Question: I've sort of accomplised implementing a custom slider cell that can draw over using images for the scroll bar and knob. The only obstacle that is in the way now is this, when I drag the knob quickly, the images get messed up. I've posted a screen shot.

Here is the code:
'''
#import "customSliderCell.h"
@implementation customSliderCell
- (void)drawKnob:(NSRect)knobRect {
NSImage * knob = knobImage;
[[self controlView] lockFocus];
[knob
compositeToPoint:NSMakePoint(knobRect.origin.x,knobRect.origin.y+knobRect.size.height)
operation:NSCompositeSourceOver];
[[self controlView] unlockFocus];
}
- (void)drawBarInside:(NSRect)rect flipped:(BOOL)flipped {
rect.size.height = 8;
NSRect leftRect = rect;
leftRect.origin.x=0;
leftRect.origin.y=2;
leftRect.size.width = knobrect.origin.x + (knobrect.size.width);
[leftBarImage setSize:leftRect.size];
[leftBarImage drawInRect:leftRect fromRect: NSZeroRect operation: NSCompositeSourceOver fraction:1];
NSRect rightRect = rect;
rightRect.origin.x=0;
rightRect.origin.y=2;
rightRect.origin.x = knobrect.origin.x;
[rightBarImage setSize:rightRect.size];
[rightBarImage drawInRect:rightRect fromRect: NSZeroRect operation: NSCompositeSourceOver fraction:1];
}
'''
ah i'm so close. any help regarding as to why this happens and how to solve it will be greatly appreciated, thanks!
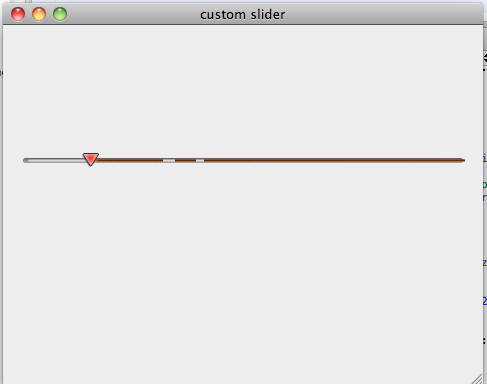
Answer: Ok, so it's figured out. apparently the slider was trying to be smart and draw only where the knob has been. so apparently I have to invalidate the rect all the time by overriding setNeedsDisplayInRect in the slider class.
'''
#import "customSlider.h"
@implementation customSlider
-(void)setNeedsDisplayInRect:(NSRect)invalidRect{
[super setNeedsDisplayInRect:[self bounds]];
}
@end
'''